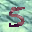
Label: 5